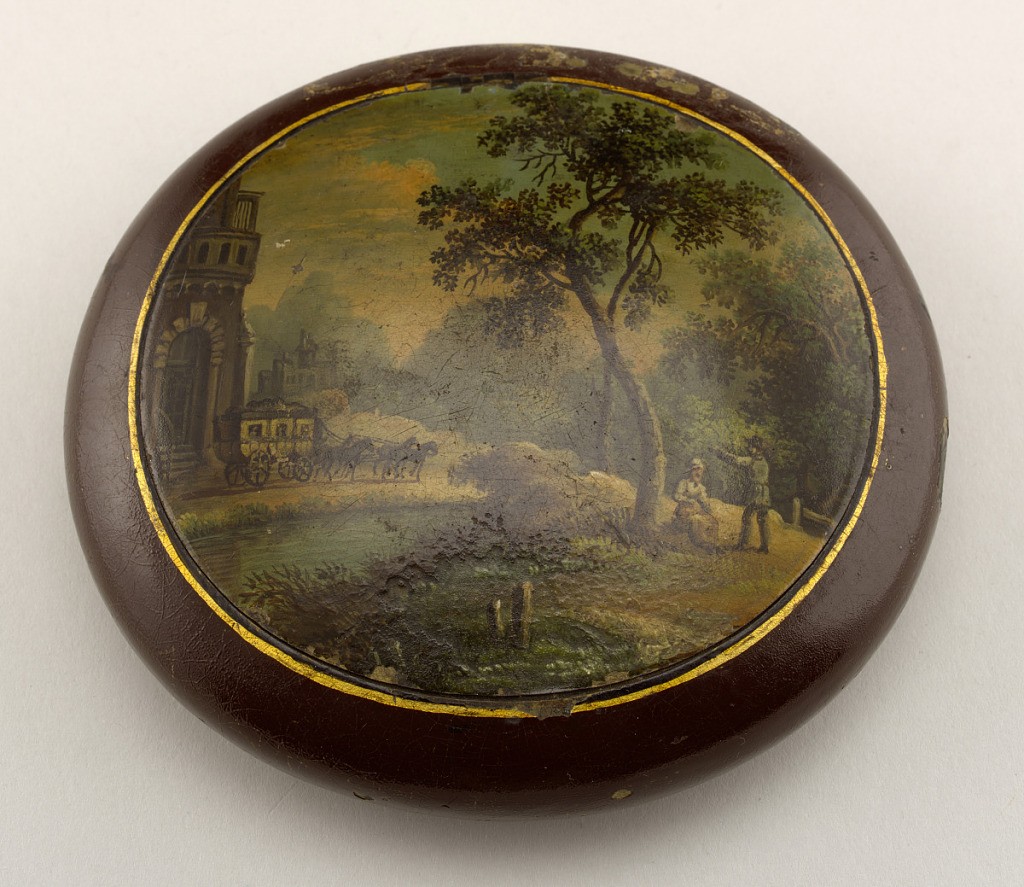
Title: Snuff box
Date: early 19th century
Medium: Painted tôle
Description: Irregular oval, rounded top and bottom; top hinged. Brown field, decorated top and bottom with landscapes with figures.